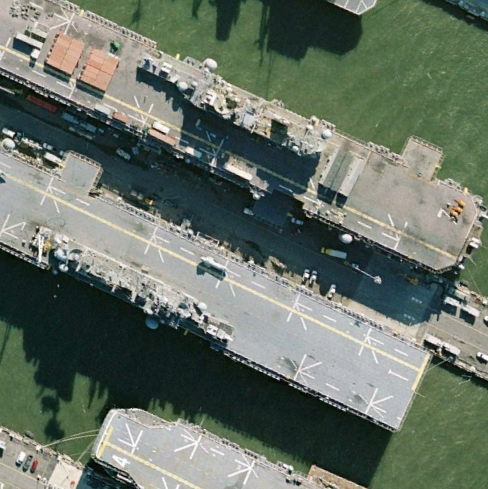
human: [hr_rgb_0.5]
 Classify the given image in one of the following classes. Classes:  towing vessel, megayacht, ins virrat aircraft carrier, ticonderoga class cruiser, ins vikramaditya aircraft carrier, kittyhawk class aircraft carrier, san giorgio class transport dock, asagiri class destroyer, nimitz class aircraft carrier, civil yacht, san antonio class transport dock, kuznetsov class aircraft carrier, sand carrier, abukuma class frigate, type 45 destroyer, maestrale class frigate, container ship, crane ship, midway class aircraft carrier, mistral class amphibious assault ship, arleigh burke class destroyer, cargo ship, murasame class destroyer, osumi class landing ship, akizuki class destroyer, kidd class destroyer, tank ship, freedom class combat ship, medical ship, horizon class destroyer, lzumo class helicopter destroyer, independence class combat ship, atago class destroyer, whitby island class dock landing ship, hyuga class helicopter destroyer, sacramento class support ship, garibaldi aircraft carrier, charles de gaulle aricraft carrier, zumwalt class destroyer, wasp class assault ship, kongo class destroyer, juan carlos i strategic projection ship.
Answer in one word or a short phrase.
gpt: Wasp class assault ship